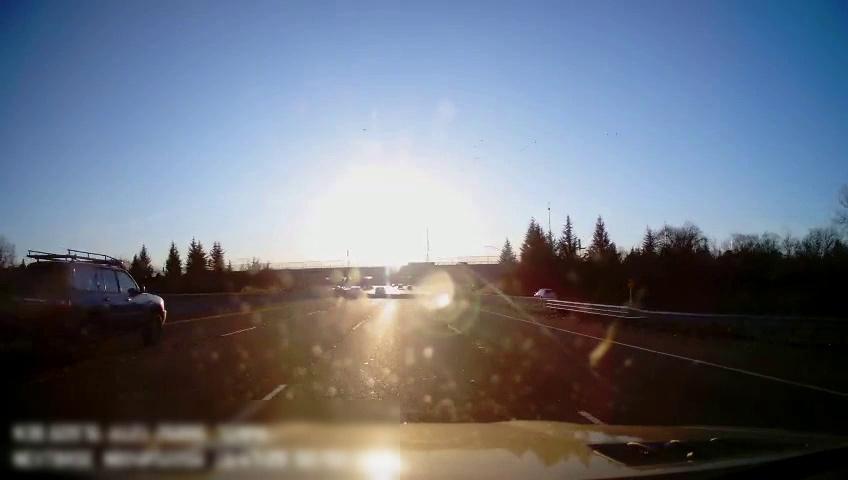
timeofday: Day
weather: Sunny
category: Drivable Space
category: Vehicles | SUV
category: Vehicles | Car
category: Vehicles | SUV
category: Vehicles | SUV
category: Lanes | Alternate Lane
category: Lanes | Alternate Lane
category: Lanes | Current Lane
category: Lanes | Current Lane
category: Lanes | Alternate Lane
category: Traffic | Signs
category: Traffic | Signs